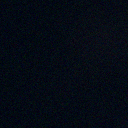
Screen state: off